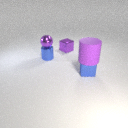
small purple metal cube behind small blue metal cube